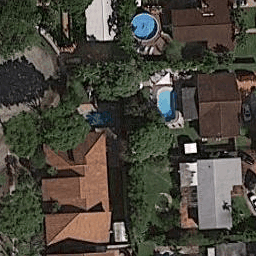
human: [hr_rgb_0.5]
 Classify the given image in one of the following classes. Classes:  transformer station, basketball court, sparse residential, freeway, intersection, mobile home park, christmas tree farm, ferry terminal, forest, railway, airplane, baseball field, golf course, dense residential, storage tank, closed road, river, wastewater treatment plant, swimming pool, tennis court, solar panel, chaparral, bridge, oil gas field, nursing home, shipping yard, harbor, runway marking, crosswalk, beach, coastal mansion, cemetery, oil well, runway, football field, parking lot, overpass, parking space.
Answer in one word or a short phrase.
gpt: coastal mansion